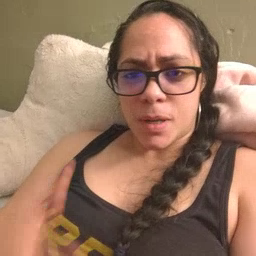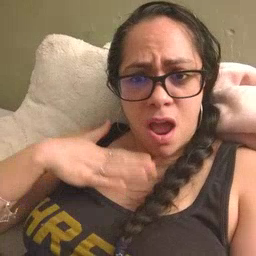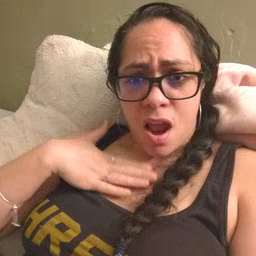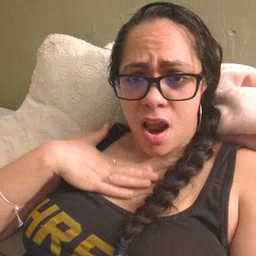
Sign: minemy